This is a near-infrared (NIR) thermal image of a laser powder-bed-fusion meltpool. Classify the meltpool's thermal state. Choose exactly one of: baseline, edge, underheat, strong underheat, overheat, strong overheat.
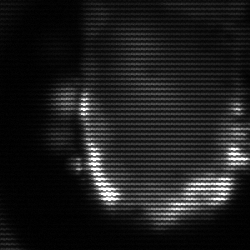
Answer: baseline